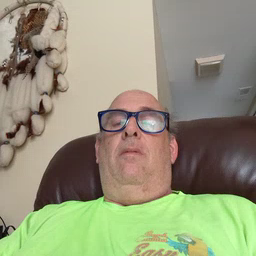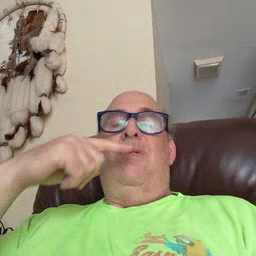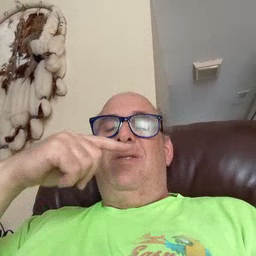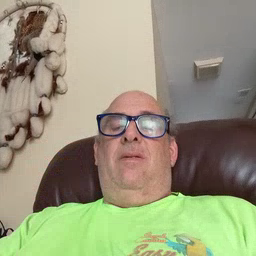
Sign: toothbrush